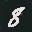
Label: 8